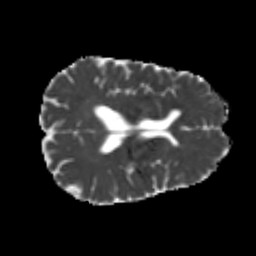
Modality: MD
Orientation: axial
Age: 26
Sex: male
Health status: healthy
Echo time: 0.074 s